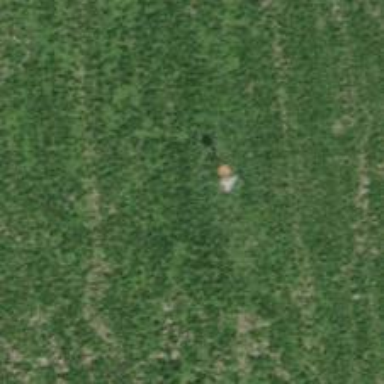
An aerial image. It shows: Object with orange color.